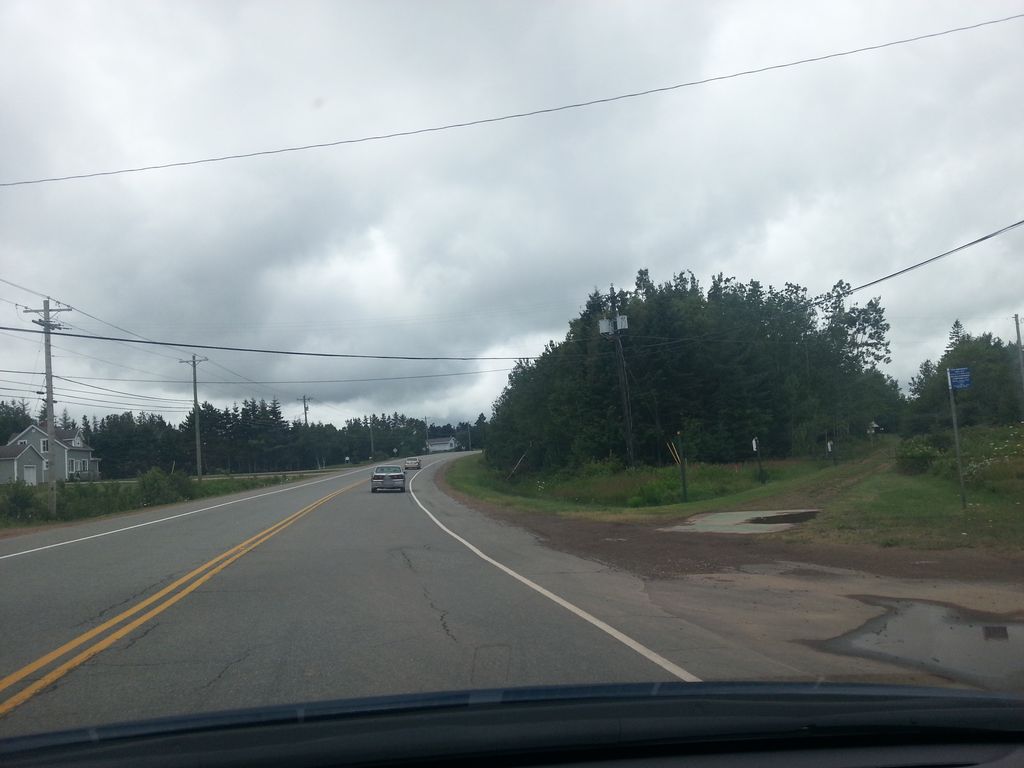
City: charlottetown